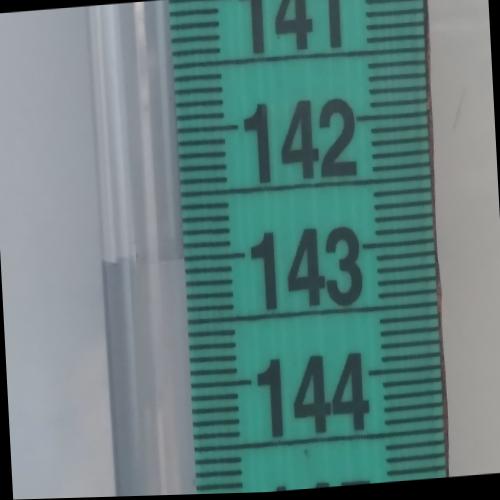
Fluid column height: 143.0 cm